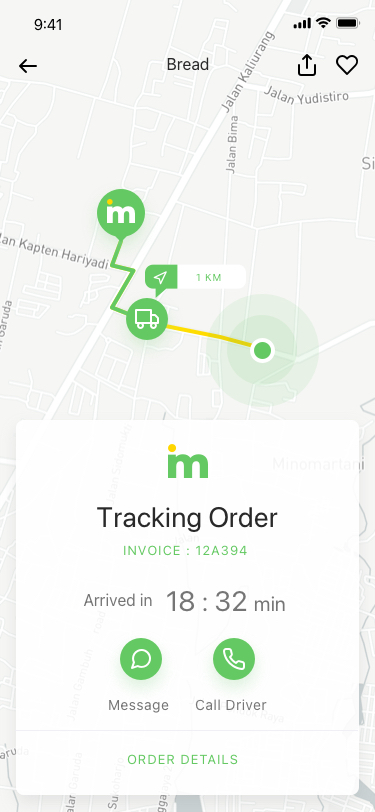
Text in this UI design:
Tracking Order
Invoice : 12A394
ORDER DETAILS
Arrived in
18 : 32 min
Message
Call Driver
1 km
Bread